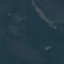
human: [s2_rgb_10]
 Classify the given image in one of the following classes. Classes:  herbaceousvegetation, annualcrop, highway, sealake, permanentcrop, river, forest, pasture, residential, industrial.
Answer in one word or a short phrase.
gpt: Forest